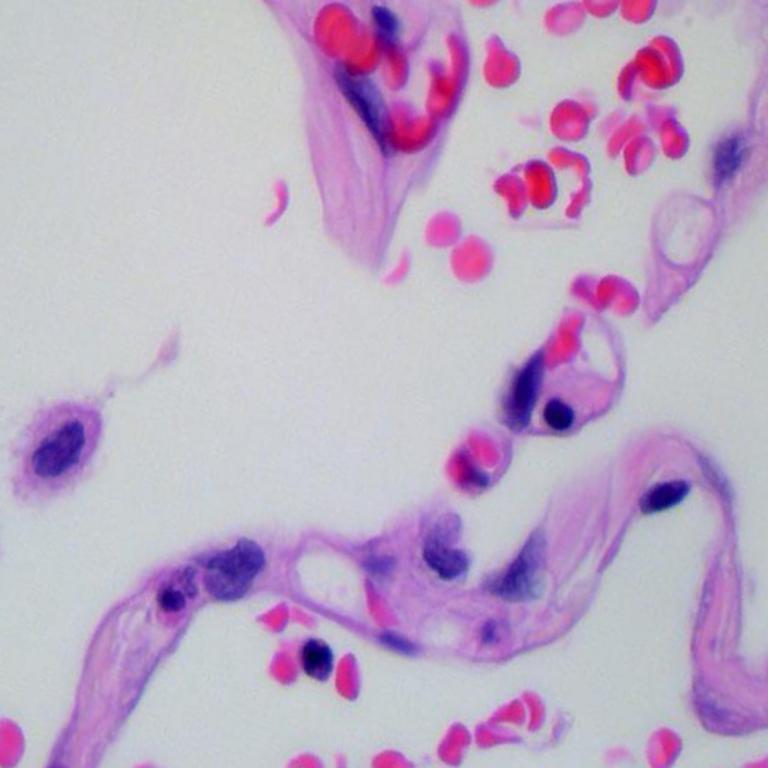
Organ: lung
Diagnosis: benign